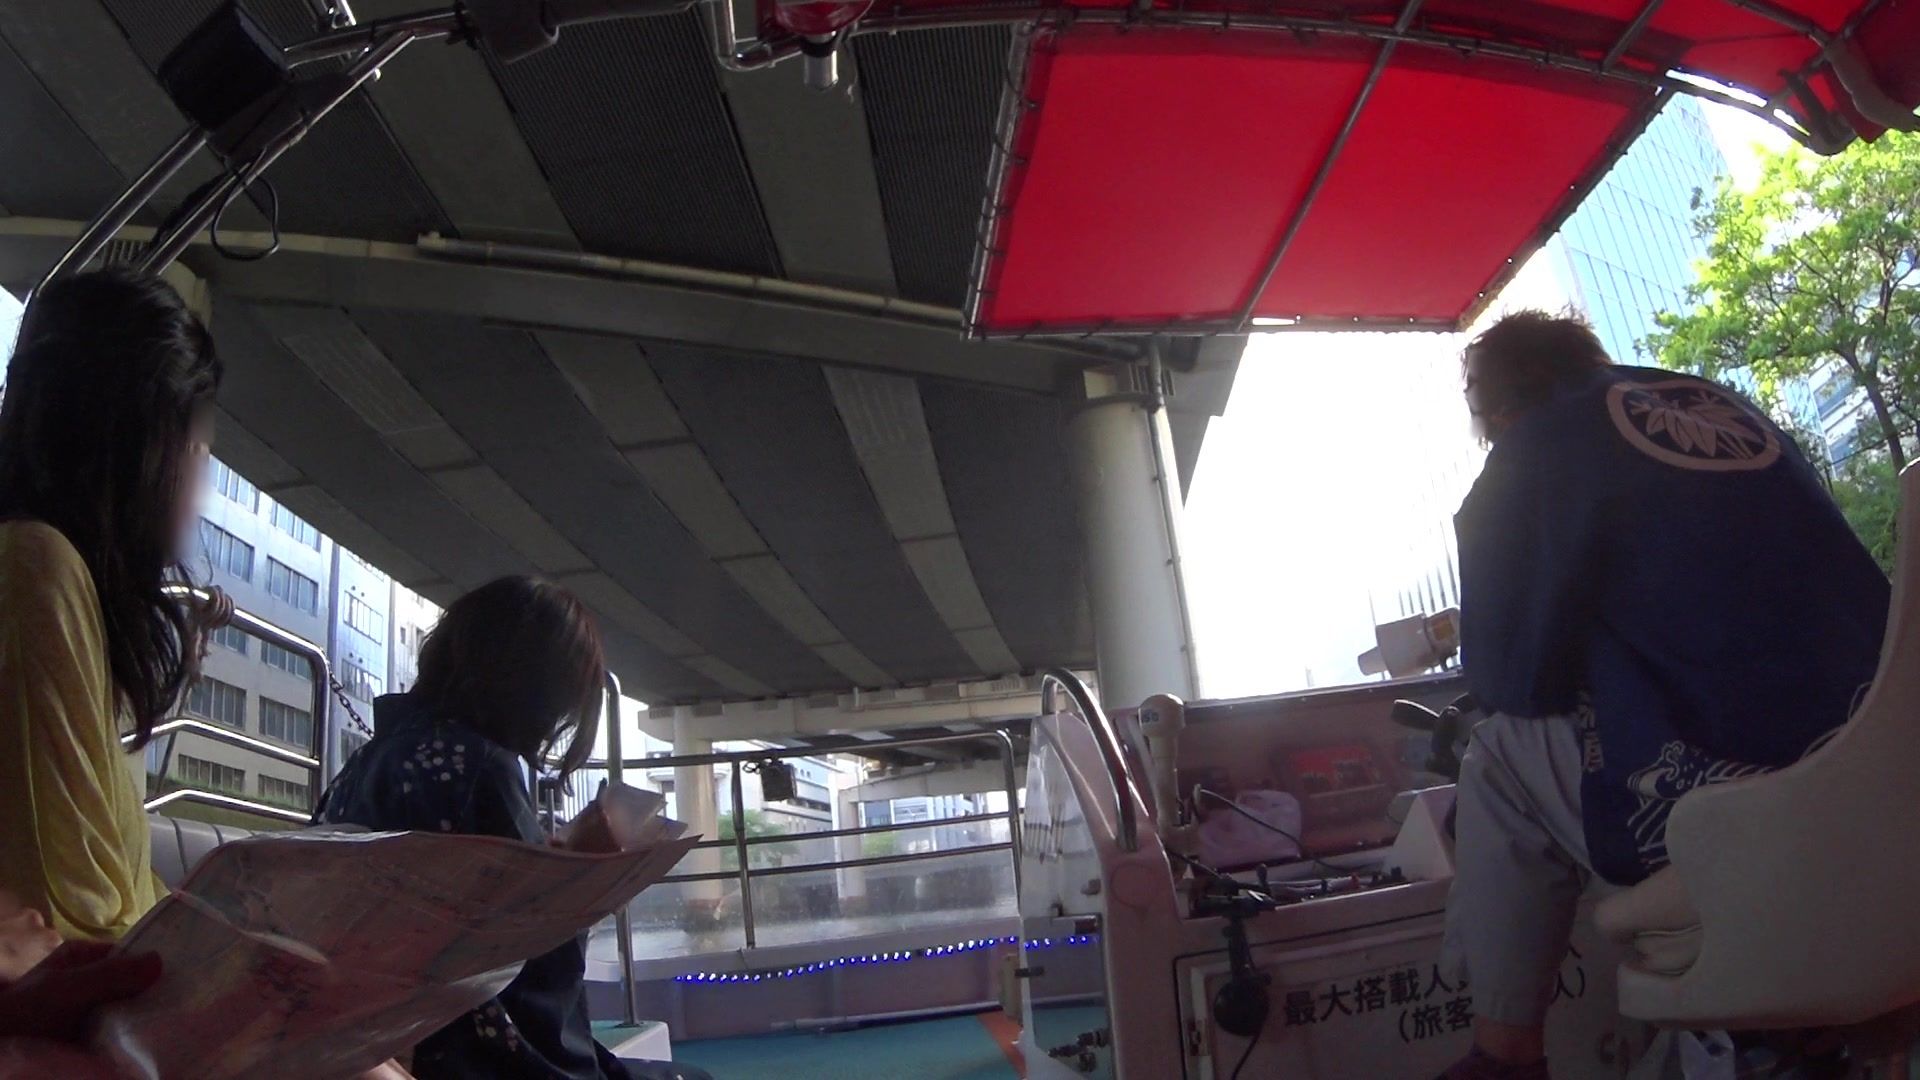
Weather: clear
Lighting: day
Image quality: good
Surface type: walking surface
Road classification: primary
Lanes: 2
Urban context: urban centre
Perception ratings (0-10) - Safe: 4.87, Lively: 2.4, Beautiful: 0.7, Boring: 5.36, Depressing: 7.14, Wealthy: 2.94